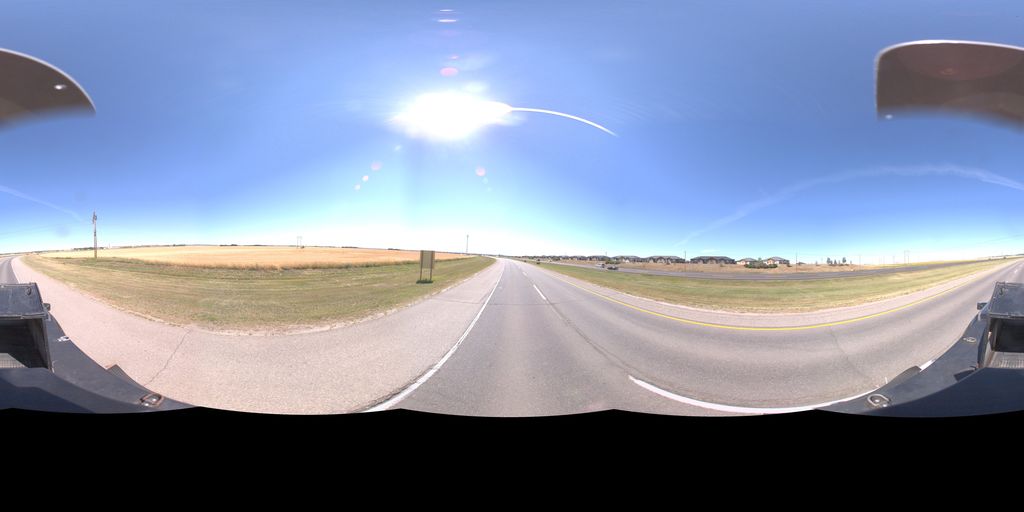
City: saskatoon